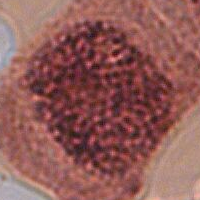
Label: prophase